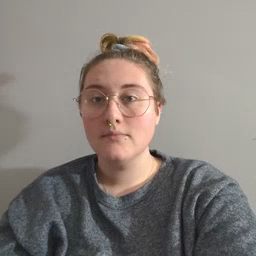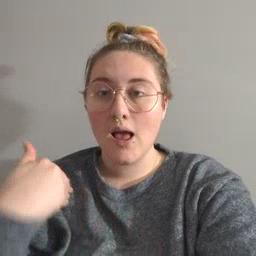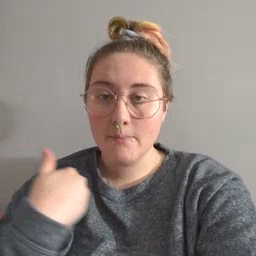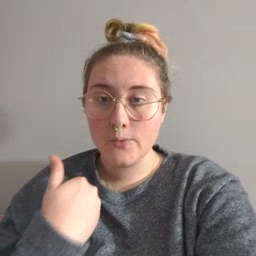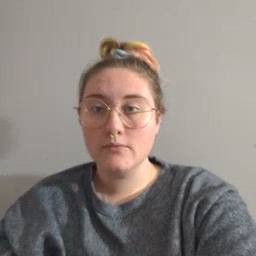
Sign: animal